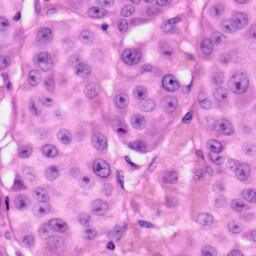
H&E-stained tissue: Skin